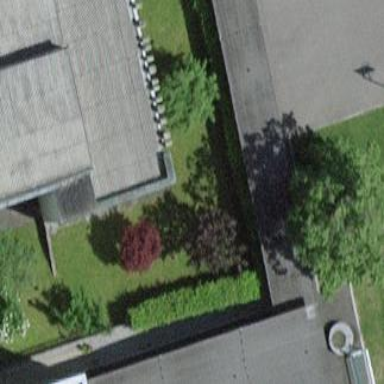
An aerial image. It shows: View of roof of building.